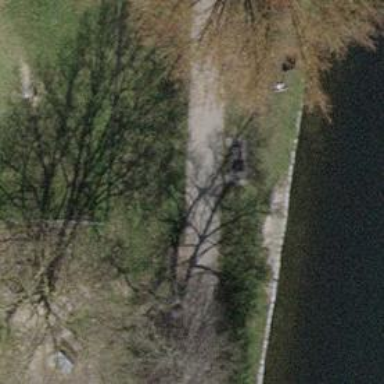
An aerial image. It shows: Brown bench.